Question: I'm trying to create a buttons dynamically and add them to table layout panel the problems is that no matter what i do i keep having a vertical scrollbar even if i have only one row of buttons.
Code :
'''
private void button2_Click(object sender, EventArgs e)
{
for (int i = 0; i < 50; i++)
{
Button button = new Button();
// button.Location = new Point(20, 30 * i + 10);
button.Click += new EventHandler(ButtonClick);
this.tableLayoutPanel1.ColumnStyles.Add(new System.Windows.Forms.ColumnStyle(System.Windows.Forms.SizeType.Absolute, 20F));
tableLayoutPanel1.ColumnCount += 1;
tableLayoutPanel1.Controls.Add(button);
}
}
'''
Result :

I want to get rid of it the horizontal one is ok
Thanks in advance
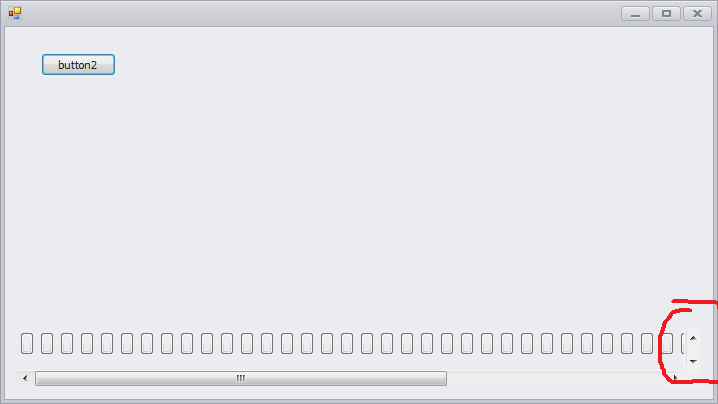
Answer: Try adding the height of the horizontal scrollbar to the padding of the control:
'''
private void button2_Click(object sender, EventArgs e)
{
tableLayoutPanel1.Padding = new Padding(0, 0, 0, SystemInformation.HorizontalScrollBarHeight);
for (int i = 0; i < 50; i++)
{
Button button = new Button();
button.Click += new EventHandler(ButtonClick);
tableLayoutPanel1.ColumnStyles.Add(new ColumnStyle(SizeType.Absolute, 20F));
tableLayoutPanel1.ColumnCount += 1;
tableLayoutPanel1.Controls.Add(button);
}
}
'''